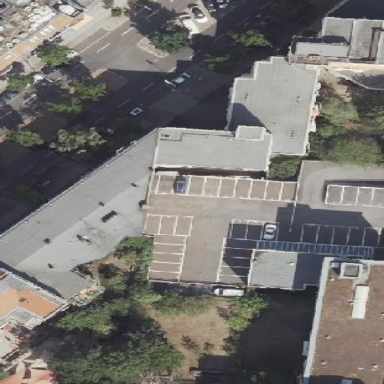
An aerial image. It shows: Parking area.